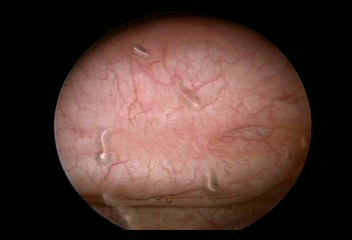
Modality: WLC
Class: Normal mucosa
Bladder cancer association: No